Field crop: tomato
Growth stage: 1
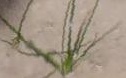
Species: cyperus